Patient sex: F
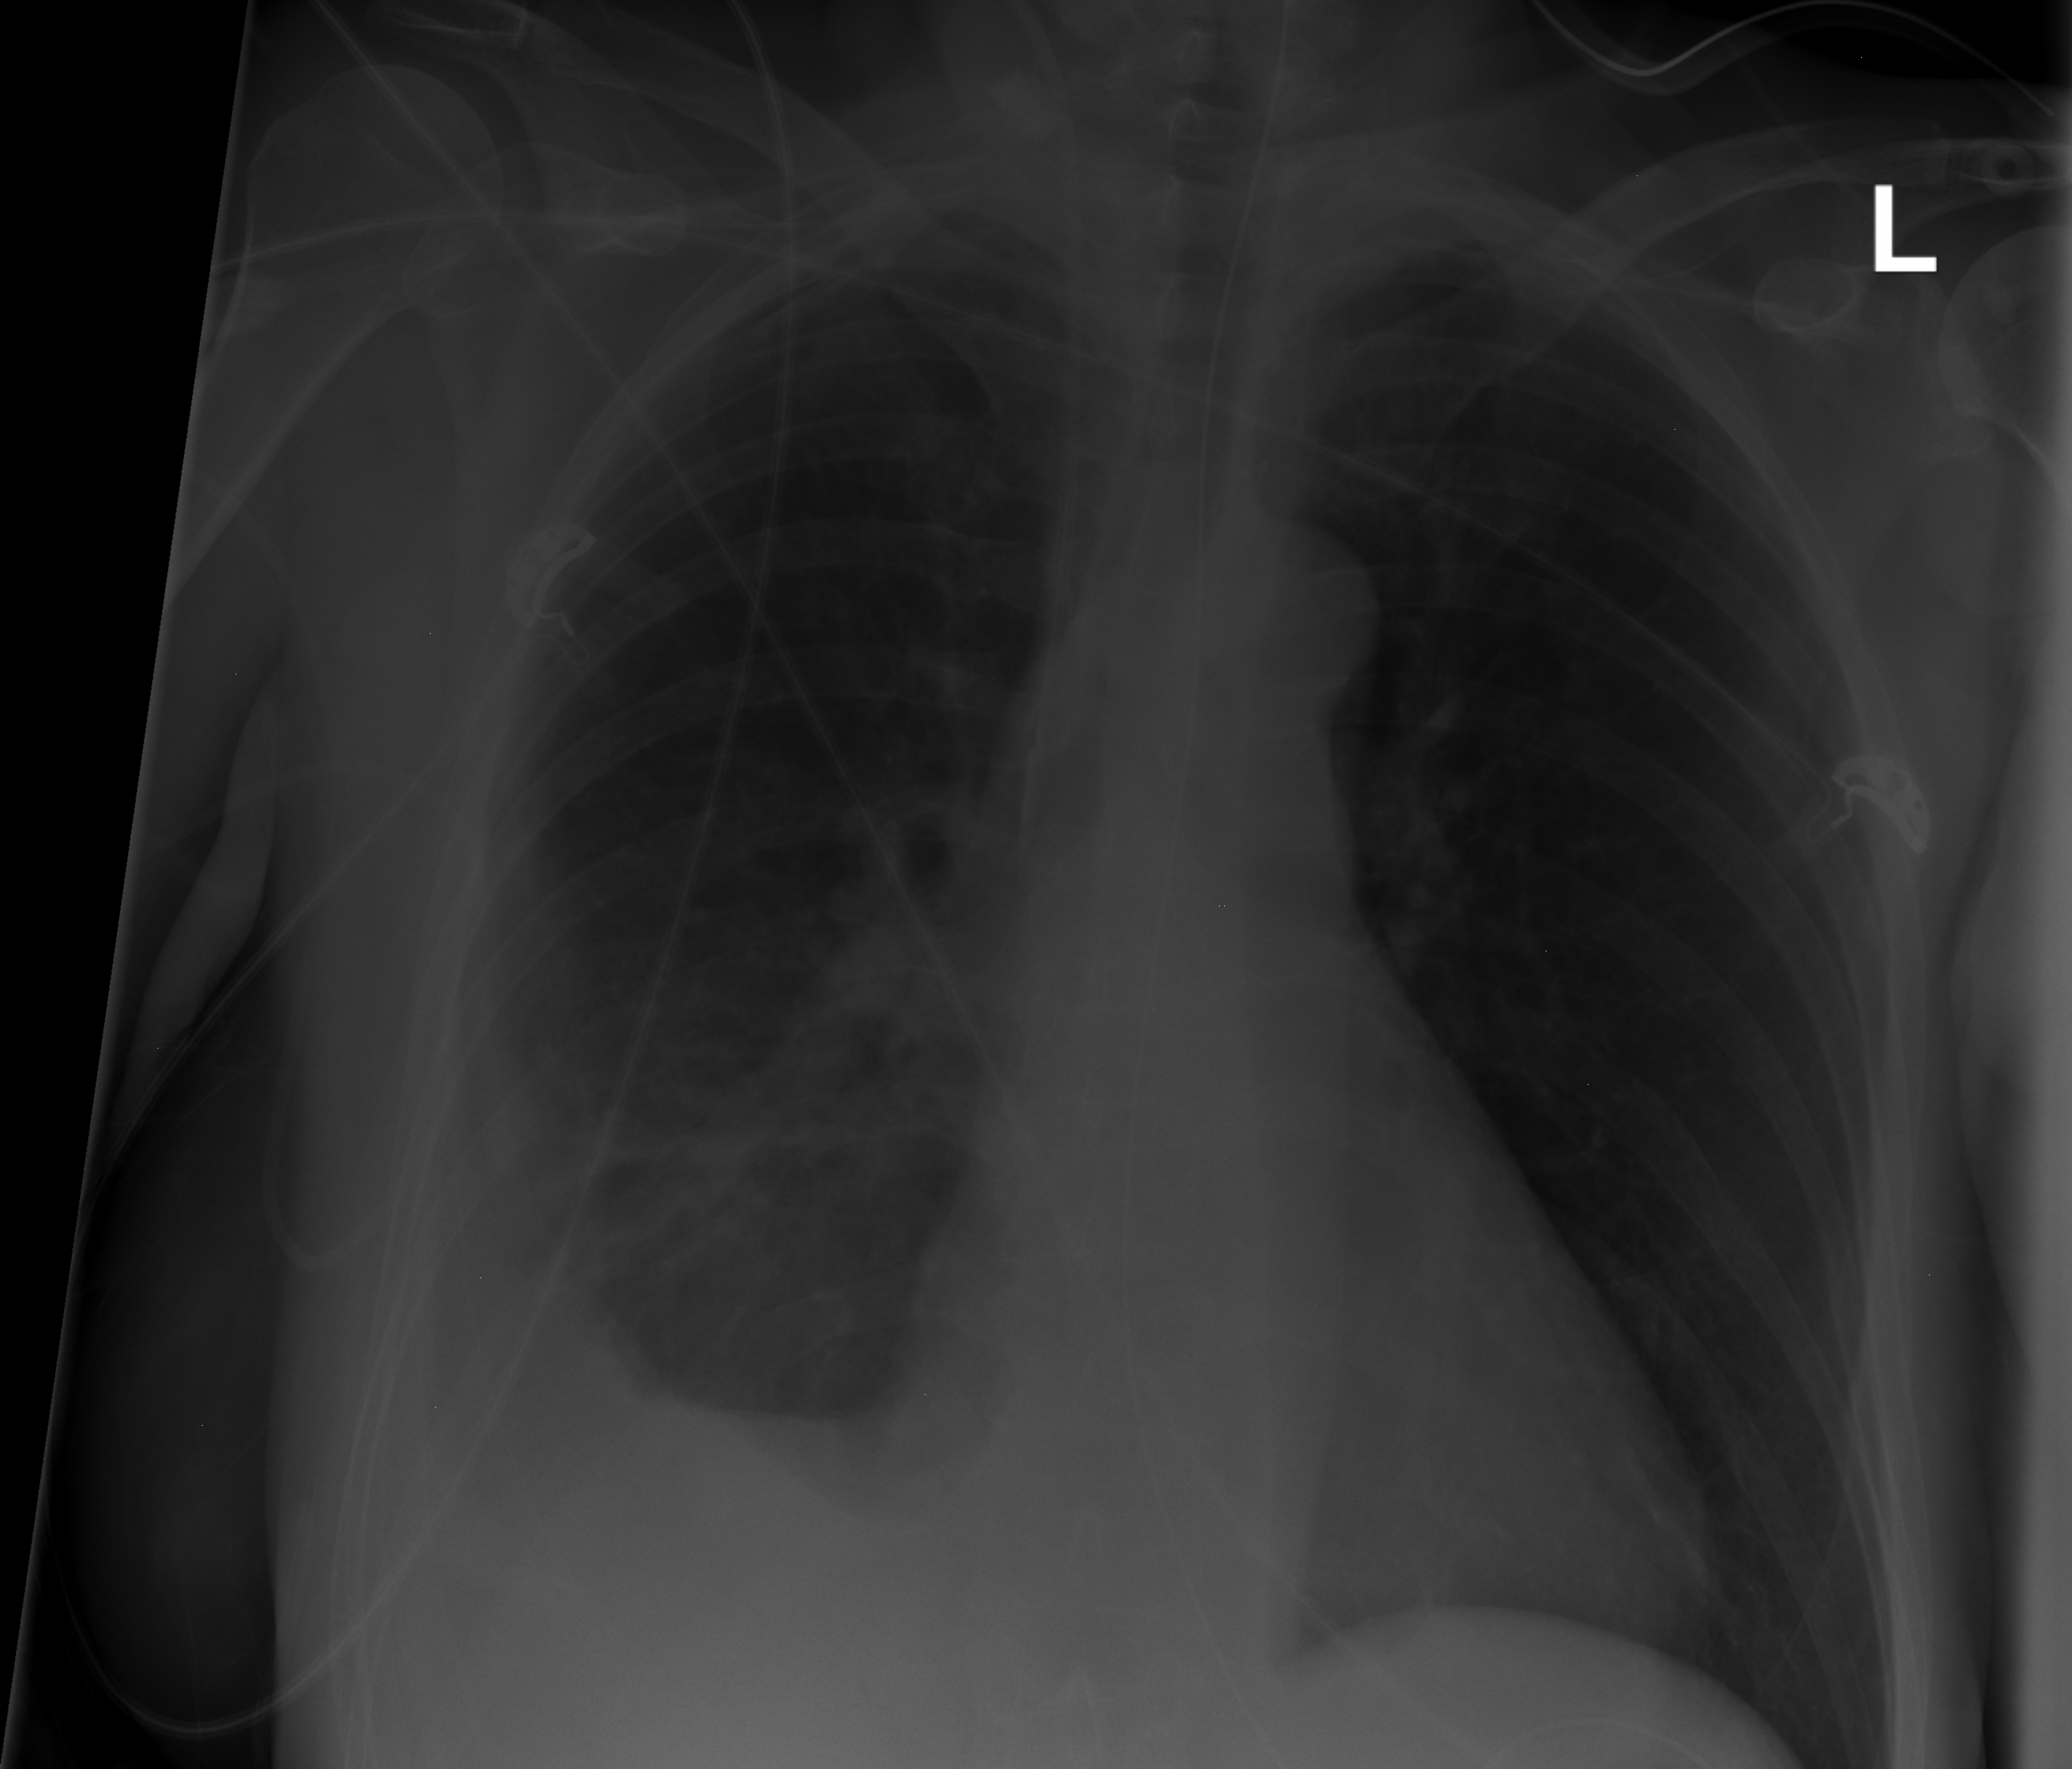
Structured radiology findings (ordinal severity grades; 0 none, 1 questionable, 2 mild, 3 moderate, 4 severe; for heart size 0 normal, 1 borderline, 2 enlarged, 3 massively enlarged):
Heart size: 0
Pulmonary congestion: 0
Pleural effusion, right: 2
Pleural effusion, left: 0
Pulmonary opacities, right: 0
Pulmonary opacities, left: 0
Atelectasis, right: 2
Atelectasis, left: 0